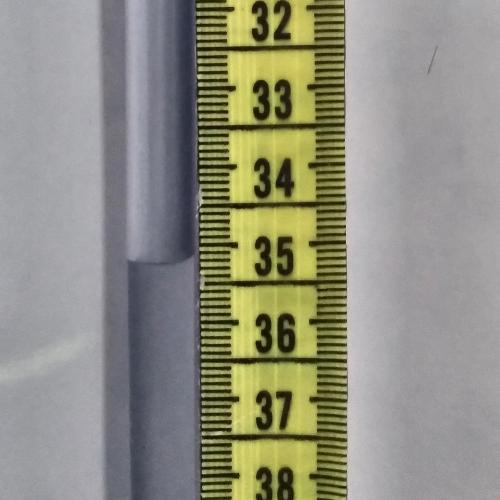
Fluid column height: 35.2 cm